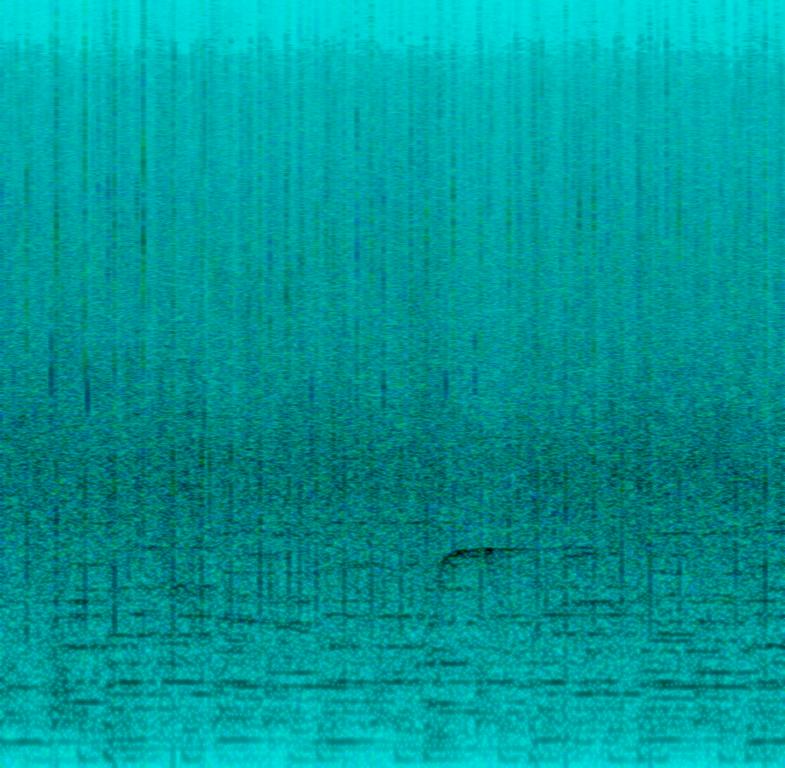
The low quality recording features a wide crowd sound effects that include loud clapping, whistling and cheering, while the orchestra is playing in the background. It sounds reverberant and like it was recorded with a better quality phone.